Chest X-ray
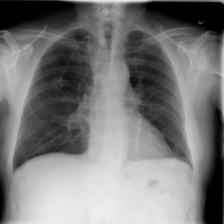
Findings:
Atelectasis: negative
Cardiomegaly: negative
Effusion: negative
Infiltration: positive
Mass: negative
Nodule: negative
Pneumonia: negative
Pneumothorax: negative
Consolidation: negative
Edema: negative
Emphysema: negative
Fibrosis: negative
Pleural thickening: negative
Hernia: negative